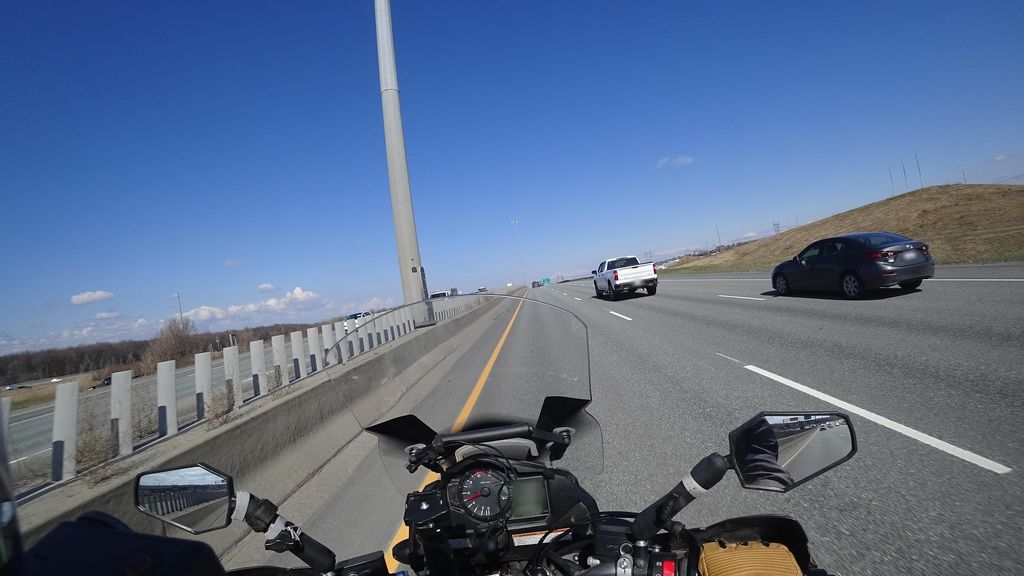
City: quebec_city